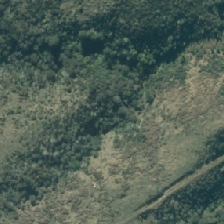
Land cover: grose_broom